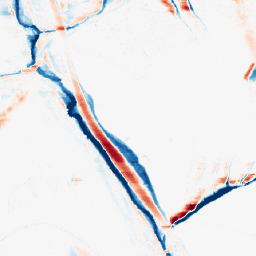
Category: morphological
Decomposition family: morphological_ellipse
Decomposition parameters: operation: average
width: 5
height: 20
Upsampling method: nearest
Upsampling parameters: scale: 2
Upsampling scale: 2